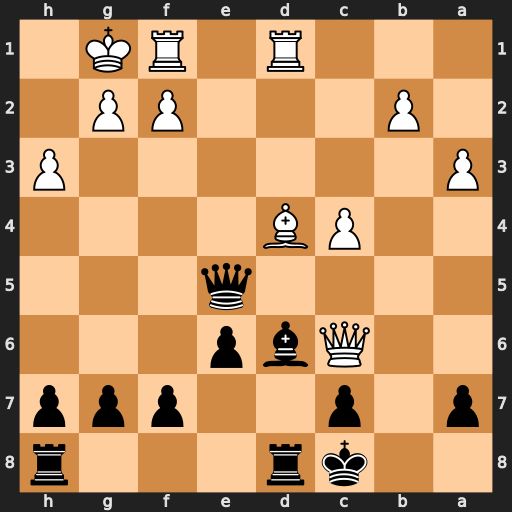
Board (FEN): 2kr3r/p1p2ppp/2Qbp3/4q3/2PB4/P6P/1P3PP1/3R1RK1
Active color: b
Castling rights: -
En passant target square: -
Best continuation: Qh2#